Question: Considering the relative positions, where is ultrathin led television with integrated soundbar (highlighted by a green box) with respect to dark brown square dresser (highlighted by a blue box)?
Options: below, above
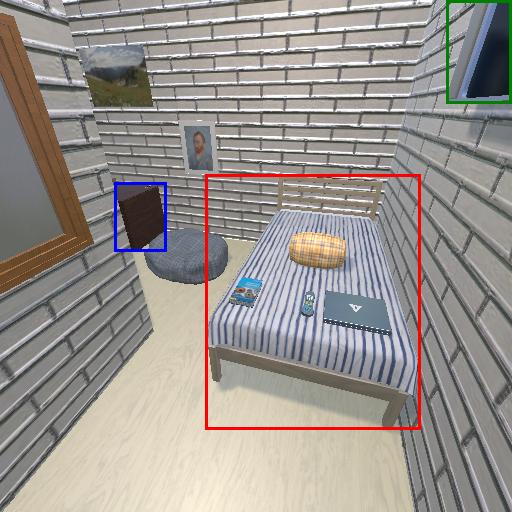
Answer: below